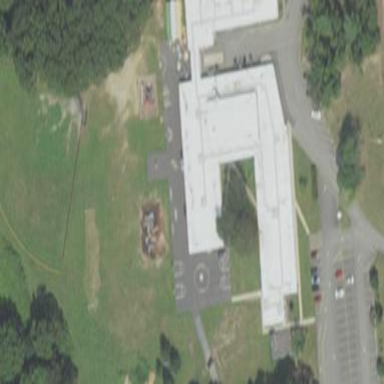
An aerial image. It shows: School.